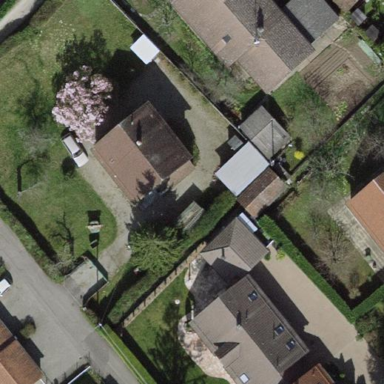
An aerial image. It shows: Garden surrounded by fence.